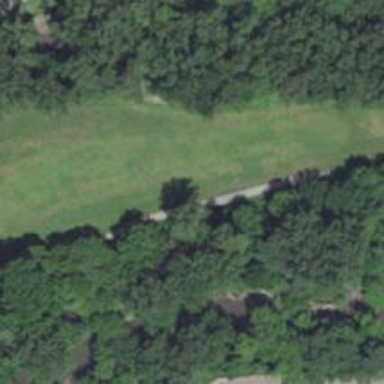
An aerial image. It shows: Grassy area designated as golf fairway.